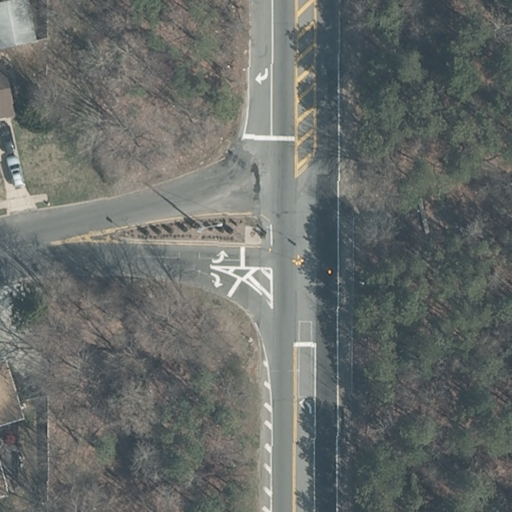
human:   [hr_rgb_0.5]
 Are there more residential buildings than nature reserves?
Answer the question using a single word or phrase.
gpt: yes

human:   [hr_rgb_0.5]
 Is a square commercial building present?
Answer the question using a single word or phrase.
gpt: no

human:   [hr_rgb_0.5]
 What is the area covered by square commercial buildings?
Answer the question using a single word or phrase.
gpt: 0m2

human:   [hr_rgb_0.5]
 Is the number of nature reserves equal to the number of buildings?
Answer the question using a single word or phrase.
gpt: no

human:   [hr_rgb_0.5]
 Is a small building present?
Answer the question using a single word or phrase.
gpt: yes

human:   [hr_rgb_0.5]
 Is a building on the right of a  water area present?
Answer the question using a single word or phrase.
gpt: no

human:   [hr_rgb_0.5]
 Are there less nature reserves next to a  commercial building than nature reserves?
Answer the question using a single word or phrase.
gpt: yes

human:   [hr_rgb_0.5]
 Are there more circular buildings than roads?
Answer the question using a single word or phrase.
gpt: no

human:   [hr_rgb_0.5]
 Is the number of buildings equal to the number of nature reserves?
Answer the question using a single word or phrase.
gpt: no

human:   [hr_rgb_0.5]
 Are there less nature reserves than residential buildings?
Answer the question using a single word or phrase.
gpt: yes

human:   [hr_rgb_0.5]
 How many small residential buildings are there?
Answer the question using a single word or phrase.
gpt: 2

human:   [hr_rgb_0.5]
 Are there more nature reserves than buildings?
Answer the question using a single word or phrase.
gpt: no

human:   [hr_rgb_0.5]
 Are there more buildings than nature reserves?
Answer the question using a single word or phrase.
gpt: yes

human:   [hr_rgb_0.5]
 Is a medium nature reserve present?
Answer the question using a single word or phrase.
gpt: no

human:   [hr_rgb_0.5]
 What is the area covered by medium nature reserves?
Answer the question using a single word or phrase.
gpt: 0m2

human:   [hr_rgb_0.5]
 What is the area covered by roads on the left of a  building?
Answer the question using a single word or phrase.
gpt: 0m2

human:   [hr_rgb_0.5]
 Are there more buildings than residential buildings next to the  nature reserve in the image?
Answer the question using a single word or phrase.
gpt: yes

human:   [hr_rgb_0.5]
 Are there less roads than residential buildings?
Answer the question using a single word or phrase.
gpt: no

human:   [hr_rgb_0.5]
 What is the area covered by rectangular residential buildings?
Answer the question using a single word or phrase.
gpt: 18m2

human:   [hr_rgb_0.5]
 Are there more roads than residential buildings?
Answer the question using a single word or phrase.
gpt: yes

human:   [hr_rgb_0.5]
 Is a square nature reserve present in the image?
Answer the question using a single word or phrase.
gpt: no

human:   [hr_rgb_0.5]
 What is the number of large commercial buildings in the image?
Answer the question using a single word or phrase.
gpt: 0

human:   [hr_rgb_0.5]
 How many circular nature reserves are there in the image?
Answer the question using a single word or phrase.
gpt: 0

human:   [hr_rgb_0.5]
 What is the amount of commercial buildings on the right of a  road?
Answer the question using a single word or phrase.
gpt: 0

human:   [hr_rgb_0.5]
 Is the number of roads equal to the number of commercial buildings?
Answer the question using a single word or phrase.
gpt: no

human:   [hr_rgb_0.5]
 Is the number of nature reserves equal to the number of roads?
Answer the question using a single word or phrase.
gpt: no

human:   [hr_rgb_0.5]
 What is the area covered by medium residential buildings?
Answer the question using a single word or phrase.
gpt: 0m2

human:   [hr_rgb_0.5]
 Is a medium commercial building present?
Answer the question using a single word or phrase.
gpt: no

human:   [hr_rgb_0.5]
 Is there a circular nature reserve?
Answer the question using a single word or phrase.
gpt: no

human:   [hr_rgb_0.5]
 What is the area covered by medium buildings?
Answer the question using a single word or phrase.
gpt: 0m2

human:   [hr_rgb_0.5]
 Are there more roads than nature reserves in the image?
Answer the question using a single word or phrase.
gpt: yes

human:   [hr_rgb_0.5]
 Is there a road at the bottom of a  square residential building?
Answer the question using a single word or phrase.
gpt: no

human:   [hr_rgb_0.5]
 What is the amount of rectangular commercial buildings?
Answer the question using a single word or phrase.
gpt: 0

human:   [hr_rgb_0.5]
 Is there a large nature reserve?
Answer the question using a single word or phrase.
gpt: yes

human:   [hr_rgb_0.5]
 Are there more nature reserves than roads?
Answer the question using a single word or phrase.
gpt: no

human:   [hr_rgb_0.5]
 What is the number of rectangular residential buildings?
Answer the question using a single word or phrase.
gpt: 1